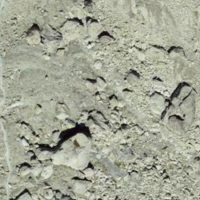
EUNIS habitat code: 48
Species observed at this site:
Aglais urticae
Pyrrhocorax graculus
Prunella collaris
Oenanthe oenanthe